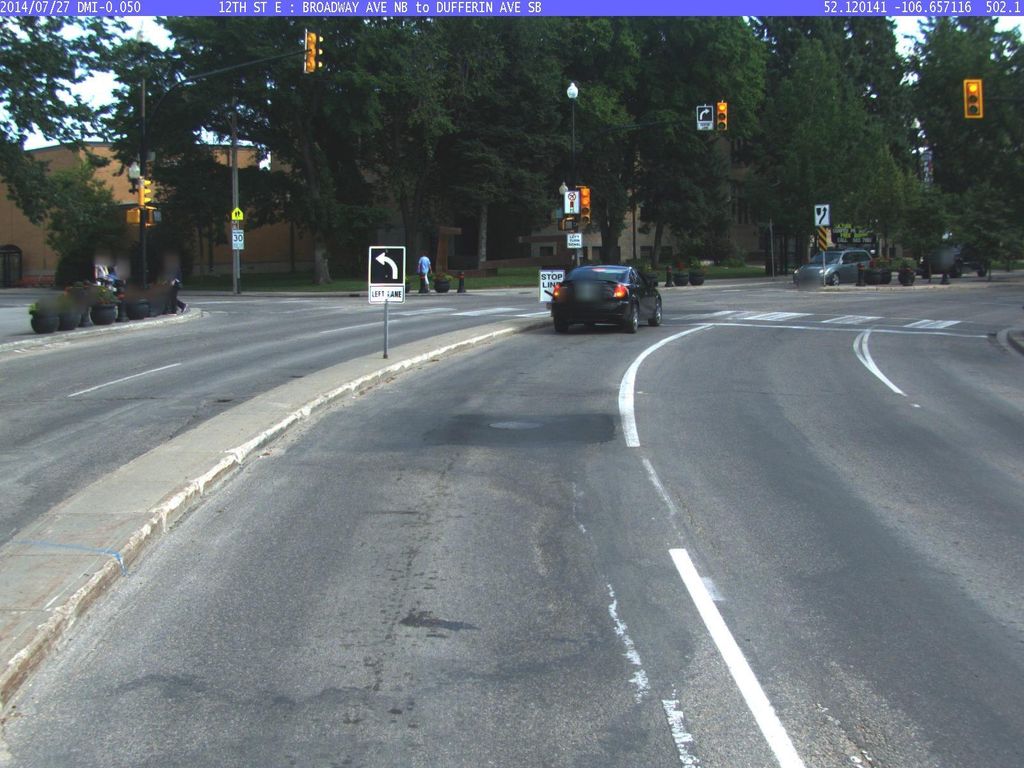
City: saskatoon